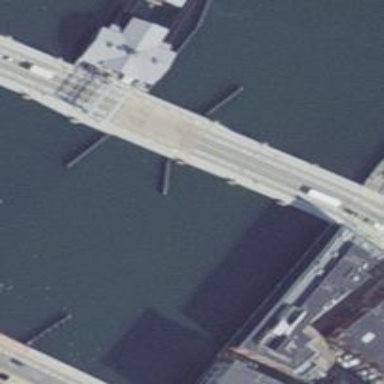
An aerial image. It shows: Bascule movable bridge on asphalt primary highway.